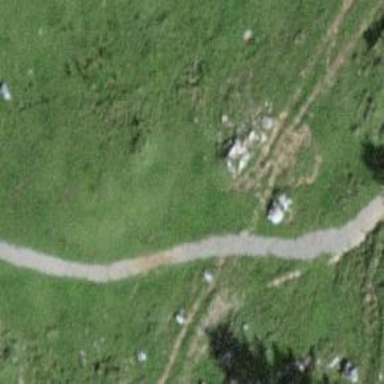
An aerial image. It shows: Path with excellent visibility for trail.